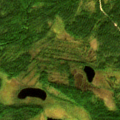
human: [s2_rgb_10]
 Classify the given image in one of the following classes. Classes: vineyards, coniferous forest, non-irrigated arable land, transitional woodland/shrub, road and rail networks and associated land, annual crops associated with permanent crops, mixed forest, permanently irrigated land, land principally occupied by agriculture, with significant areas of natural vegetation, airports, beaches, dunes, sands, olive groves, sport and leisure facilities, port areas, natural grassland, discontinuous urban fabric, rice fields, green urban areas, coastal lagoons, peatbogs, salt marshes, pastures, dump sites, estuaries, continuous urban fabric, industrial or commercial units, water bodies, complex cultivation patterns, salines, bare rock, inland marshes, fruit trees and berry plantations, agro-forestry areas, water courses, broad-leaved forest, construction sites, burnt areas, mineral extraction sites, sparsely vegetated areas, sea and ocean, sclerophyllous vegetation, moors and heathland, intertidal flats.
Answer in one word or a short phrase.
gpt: coniferous forest, transitional woodland/shrub, peatbogs